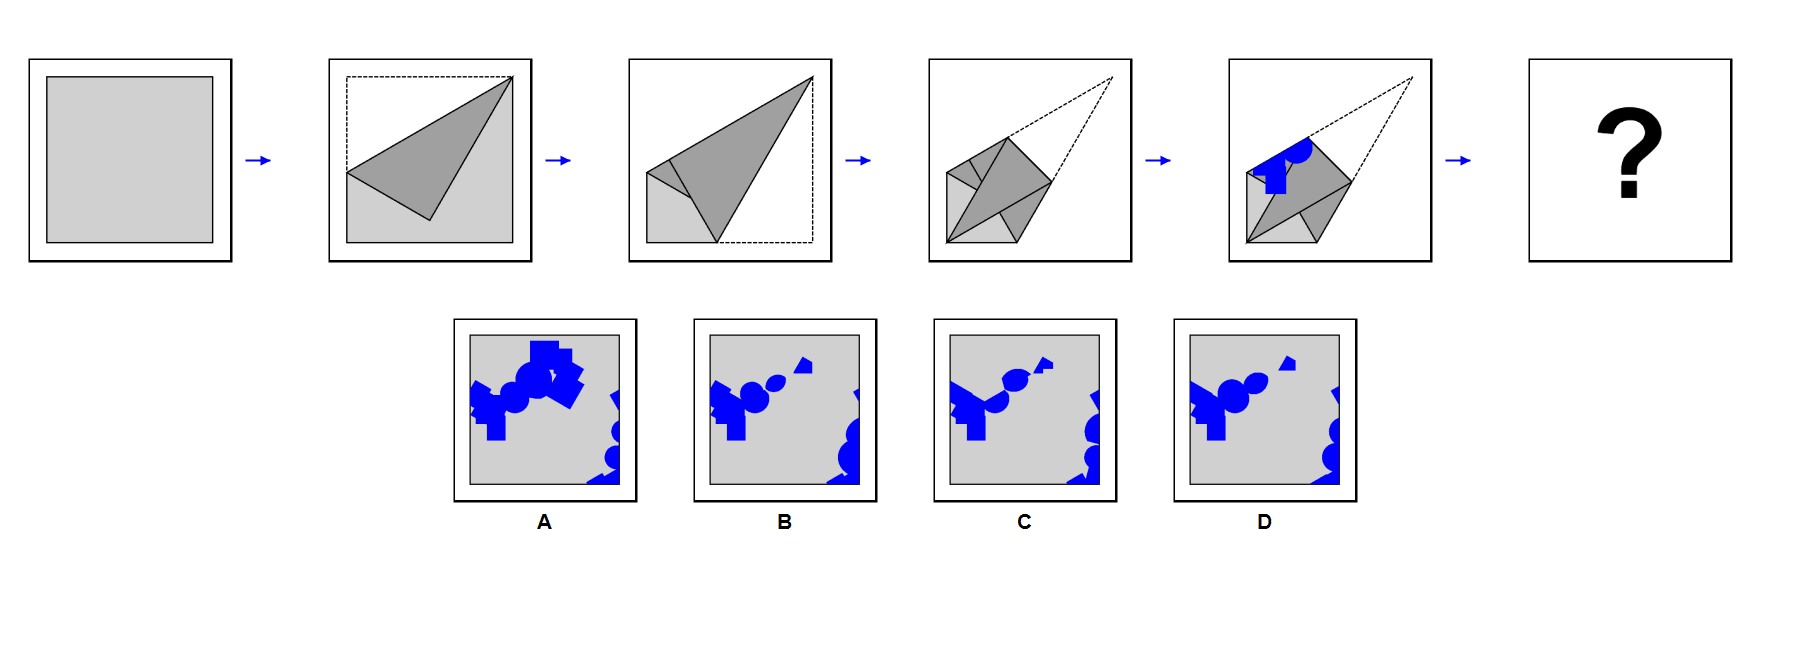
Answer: D